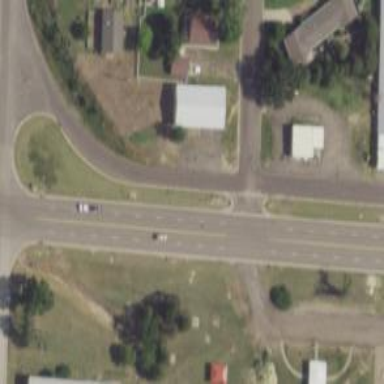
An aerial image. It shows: Road with stop sign.